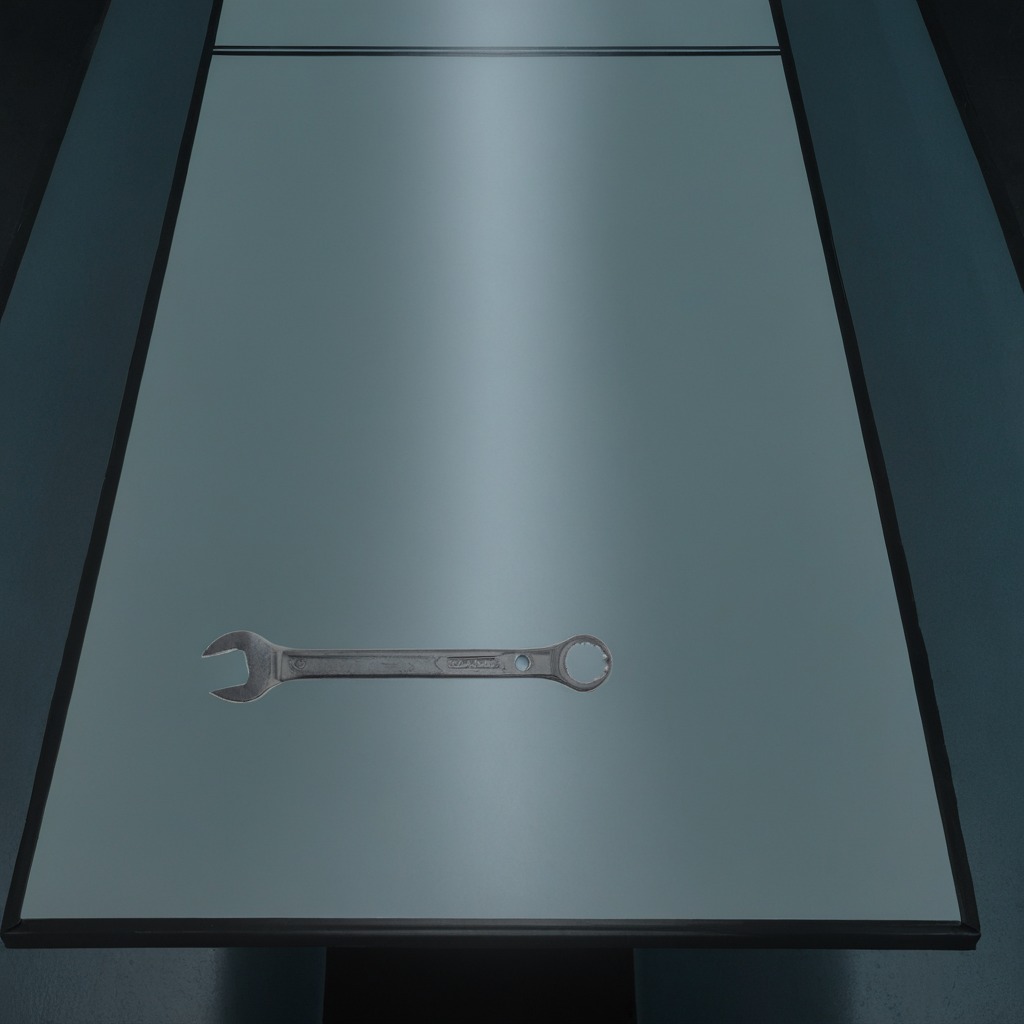
An wrench is lying on a clean empty table in a railway signal maintenance room lit by harsh overhead fluorescents.